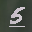
Label: 5